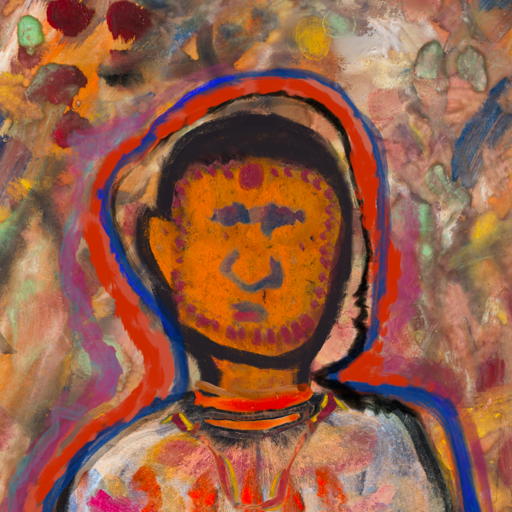
Background: Mother_And_Son_Mother, Head And Neck Front: Doll, Face Front: In_The_Sun, Bust: Childish, Hair Front: Experience, Head Accessory: Blank, Second Necklace: Gypsy_Mother_1, Necklace: Experience, Baby: Blank